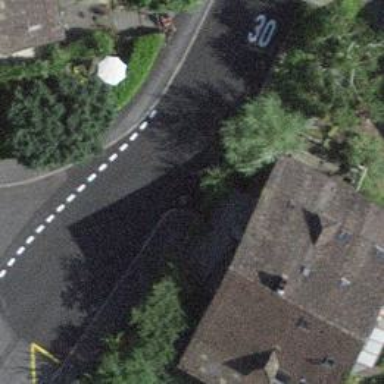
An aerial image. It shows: Kerb barrier.